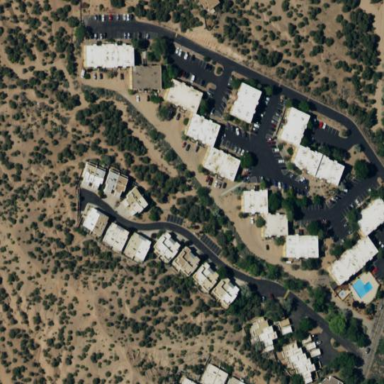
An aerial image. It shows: Residential area with apartments.